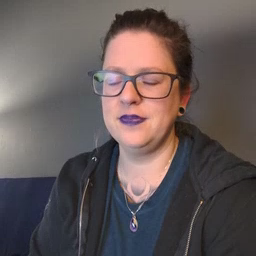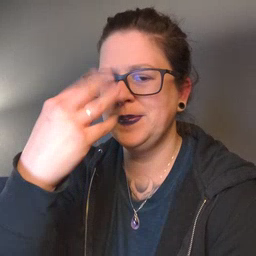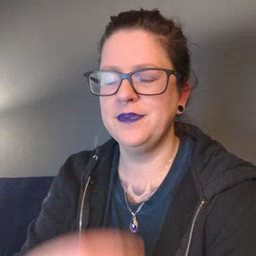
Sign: sleepy